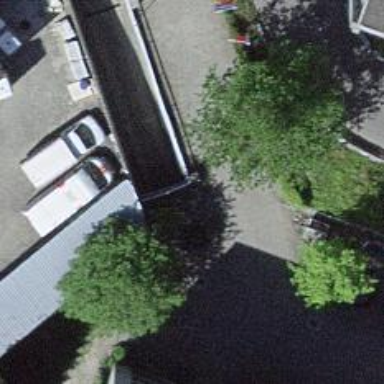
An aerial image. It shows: Parking entrance.